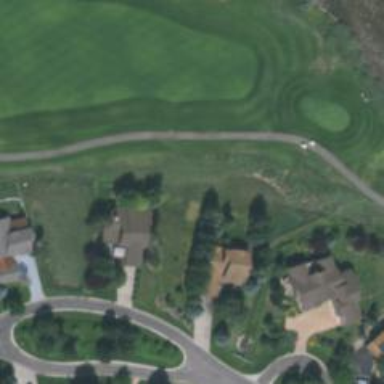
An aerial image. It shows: Golf cartpath that is also road path.